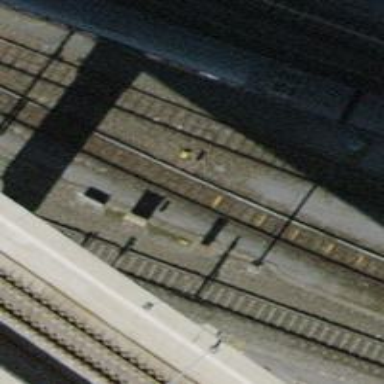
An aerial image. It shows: Railway yard with electrified tracks and single track.